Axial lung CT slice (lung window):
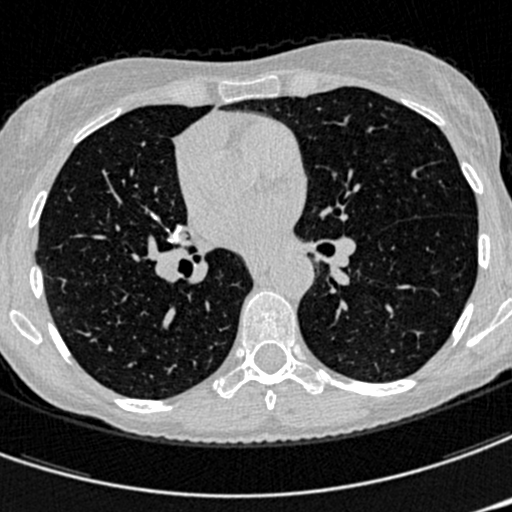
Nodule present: no